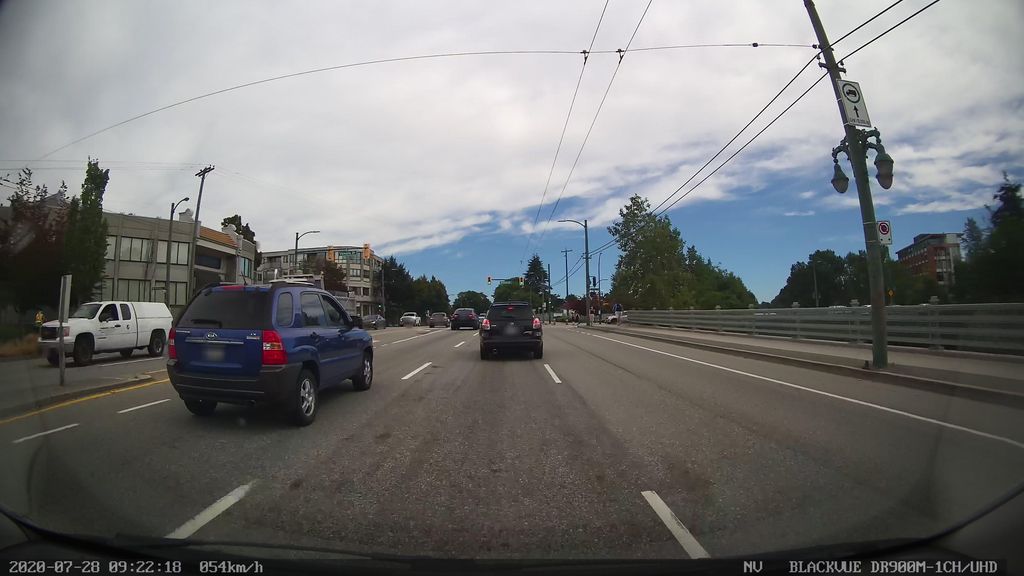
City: vancouver